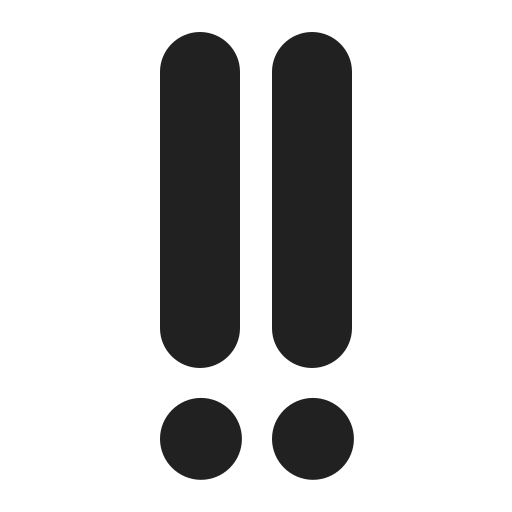
double exclamation mark high contrast